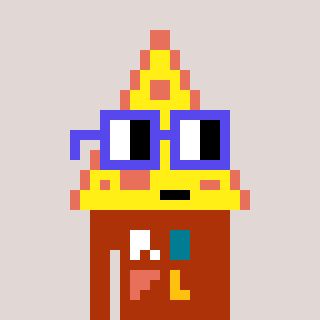
a pixel art character with square blue glasses, a pizza-shaped head and a hotbrown-colored body on a warm background